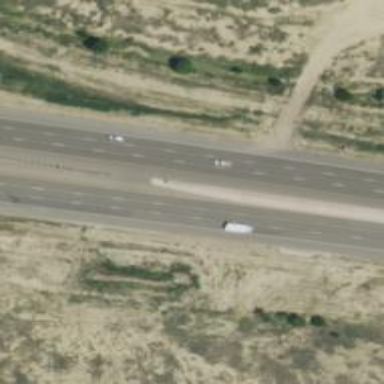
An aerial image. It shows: Expressway with asphalt surface. It is trunk highway with grade1 tracktype.